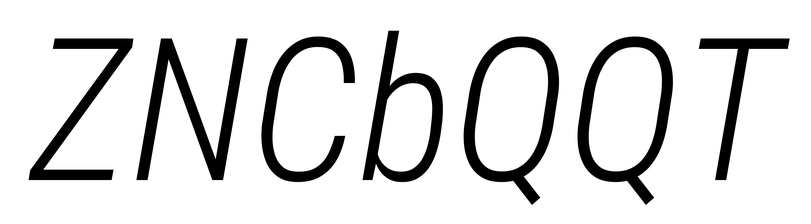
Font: Roboto-Italic_Condensed_Light_Italic